Interaction volume radius: 10 \u00c5
Interaction volume height: 30 \u00c5
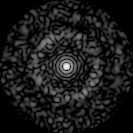
Disorder parameter: 0.8346